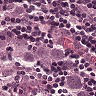
Metastatic tissue present: yes